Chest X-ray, AP view. Patient: 64 years old, sex F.
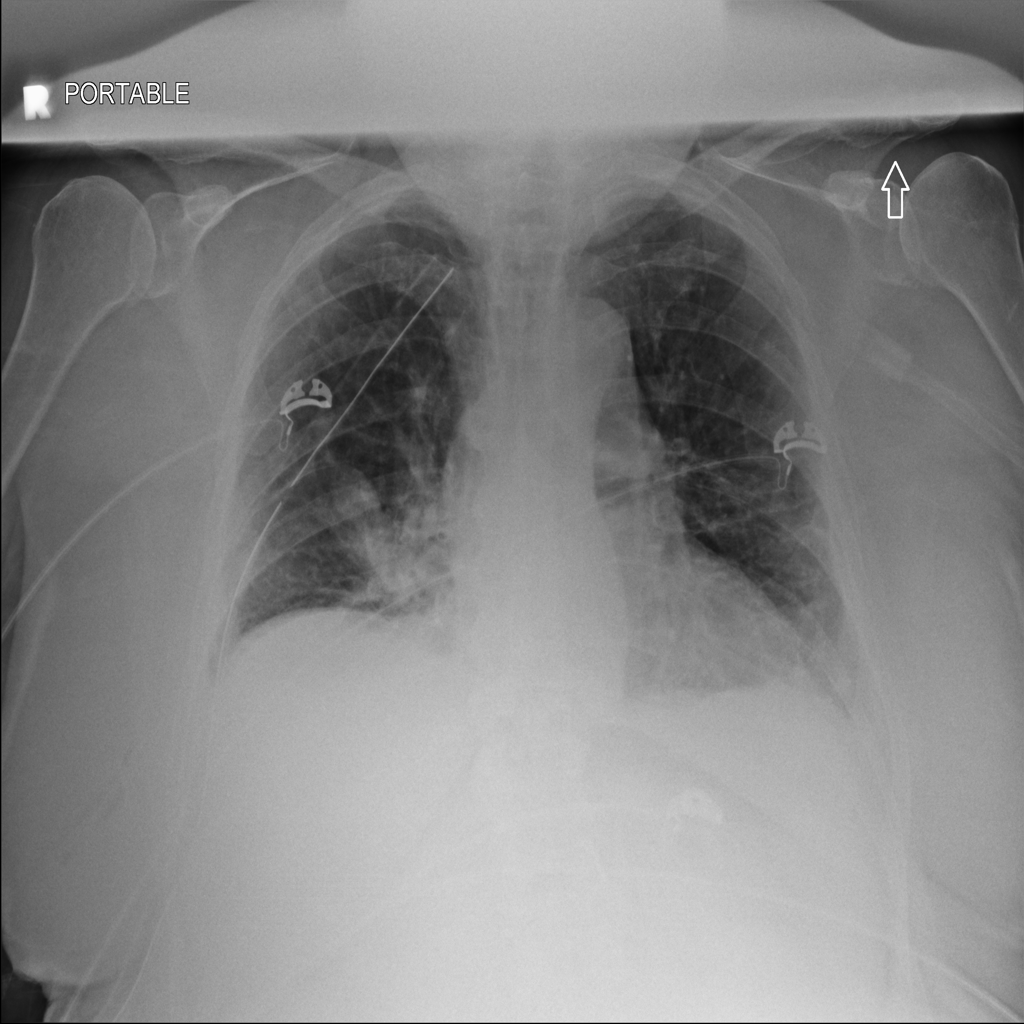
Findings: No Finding